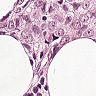
Metastatic tissue present: yes